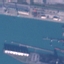
Label: River